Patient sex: M
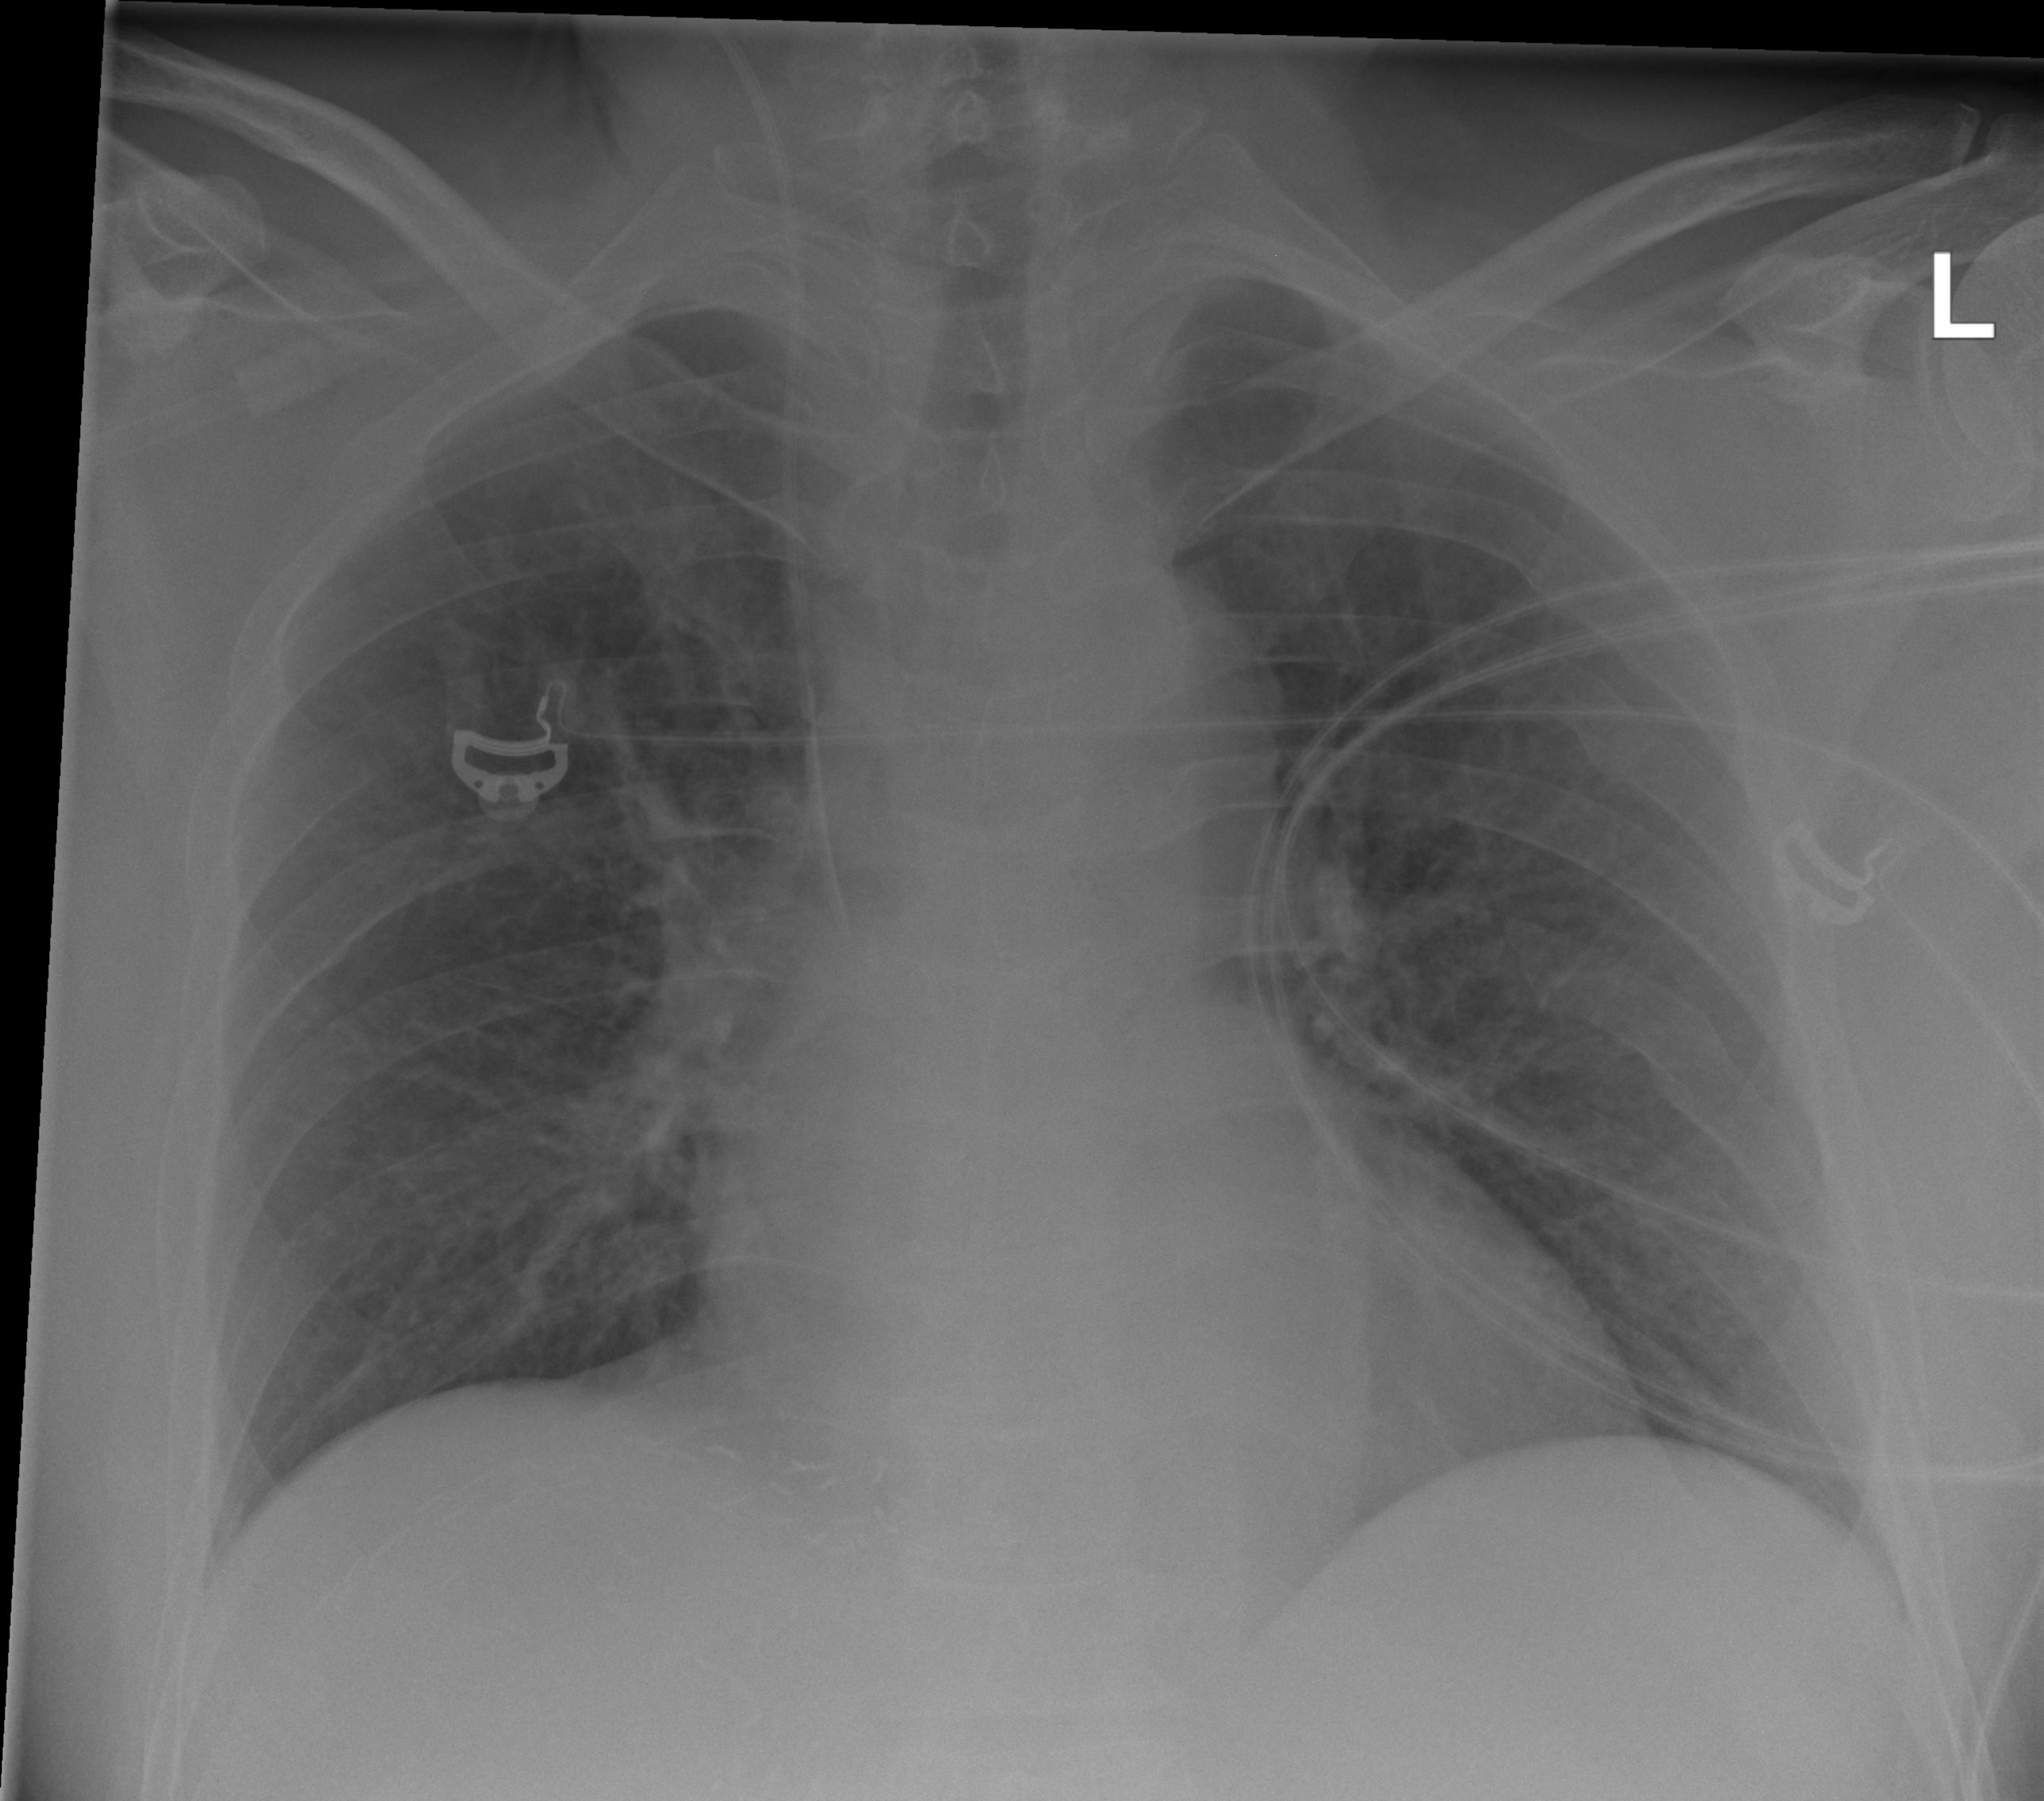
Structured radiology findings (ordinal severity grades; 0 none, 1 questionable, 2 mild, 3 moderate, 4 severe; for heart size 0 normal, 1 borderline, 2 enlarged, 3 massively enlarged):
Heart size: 0
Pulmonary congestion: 1
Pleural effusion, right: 0
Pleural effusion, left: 0
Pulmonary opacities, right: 0
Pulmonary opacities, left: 0
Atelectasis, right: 0
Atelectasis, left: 0